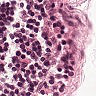
Metastatic tissue present: no